Chest X-ray. View position: PA
Patient age: 32
Patient sex: F
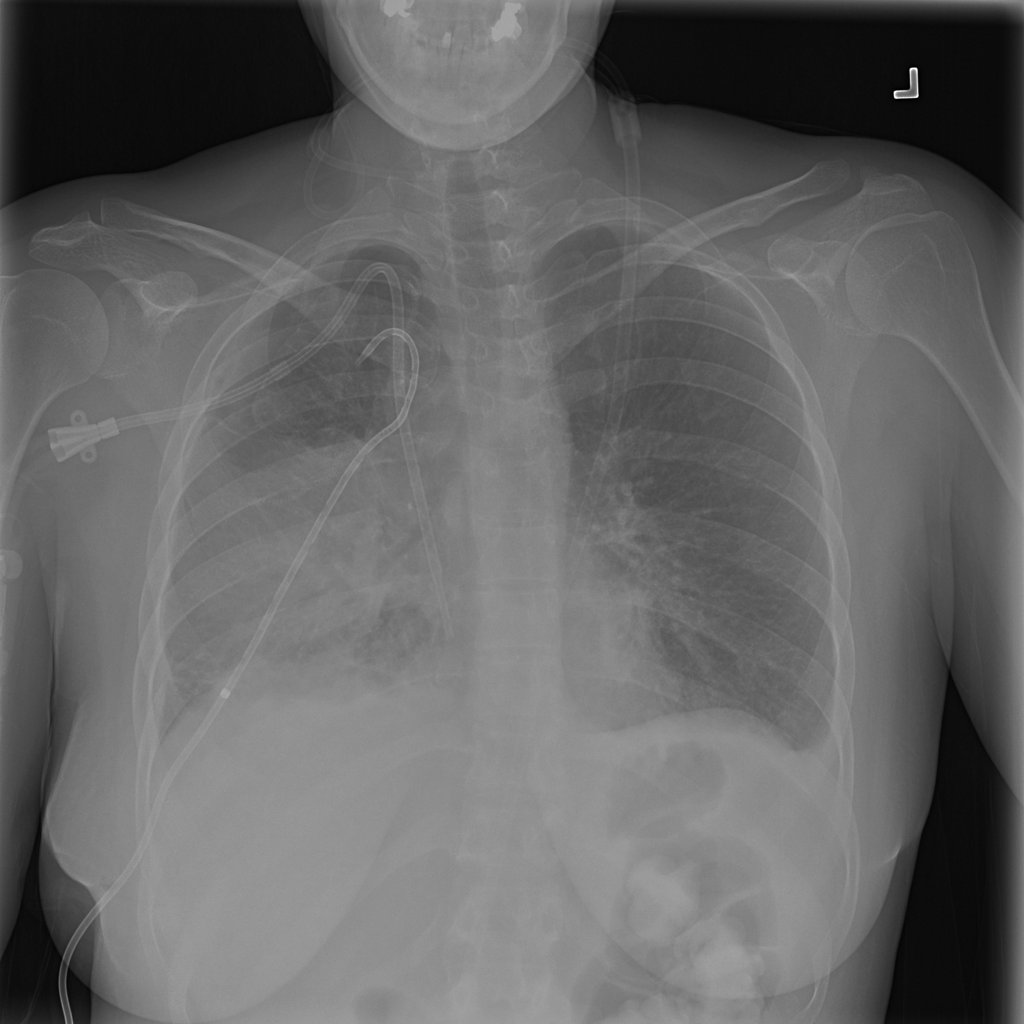
Finding: Pneumothorax